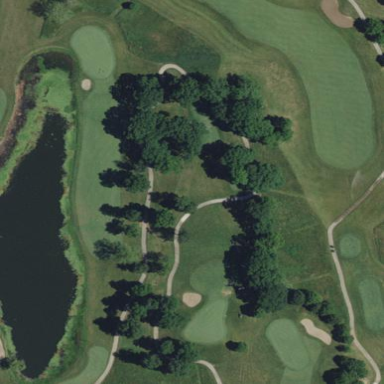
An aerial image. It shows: Rough area in golf course.